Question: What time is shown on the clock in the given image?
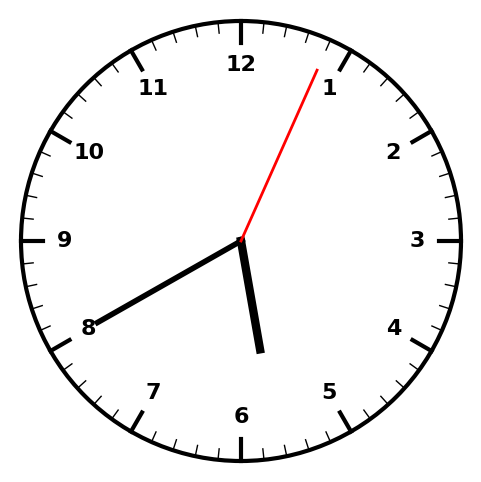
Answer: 05:40:04